Aerial crown-view tile of a tropical tree (Barro Colorado Island, Panama), acquired 20250217:
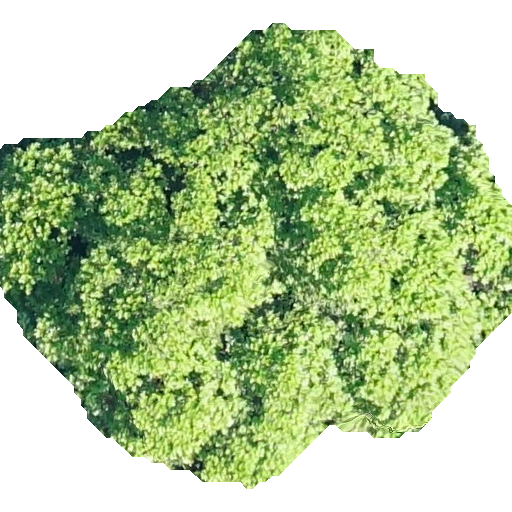
Species: Anacardium excelsum
GBIF accepted scientific name: Anacardium excelsum
Crown area: 252.595 m²